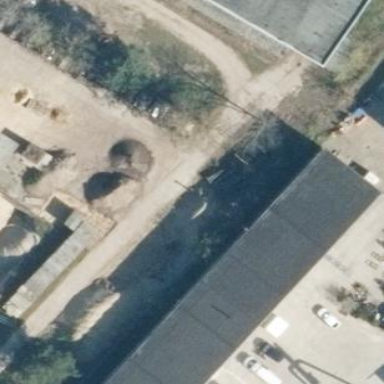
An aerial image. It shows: Industrial building.